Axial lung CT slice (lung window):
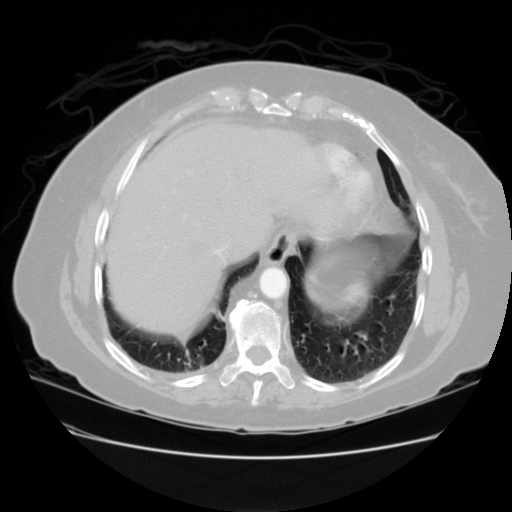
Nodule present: no